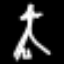
Label: The Eiffel Tower